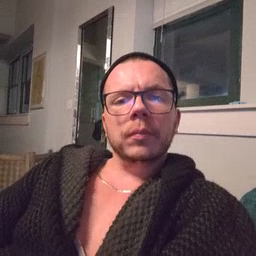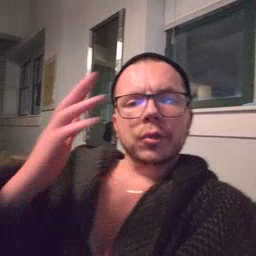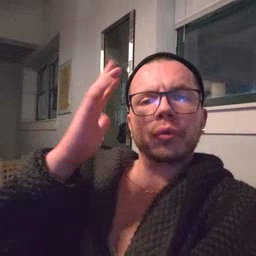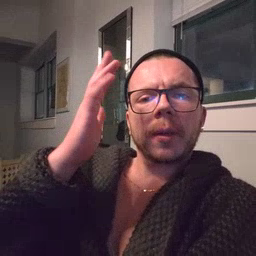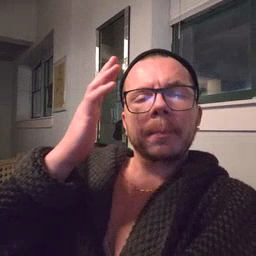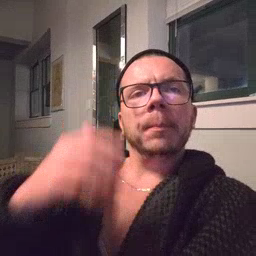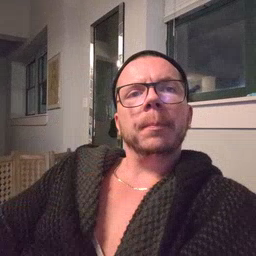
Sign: tree